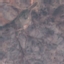
Label: HerbaceousVegetation